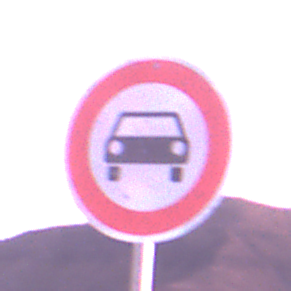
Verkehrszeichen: VerbotKraftwagen
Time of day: Dawn
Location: Outdoor (Nature)
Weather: PartlyCloudy
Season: NotSpecified
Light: Natural